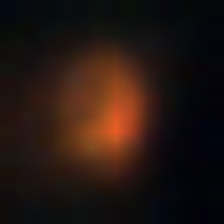
Taxon: NanoPlankton
Group: Other